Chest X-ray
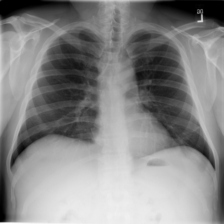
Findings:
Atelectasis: positive
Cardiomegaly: negative
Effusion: negative
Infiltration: negative
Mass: negative
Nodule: negative
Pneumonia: negative
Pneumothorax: negative
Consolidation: negative
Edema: negative
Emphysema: negative
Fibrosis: negative
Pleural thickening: negative
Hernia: negative